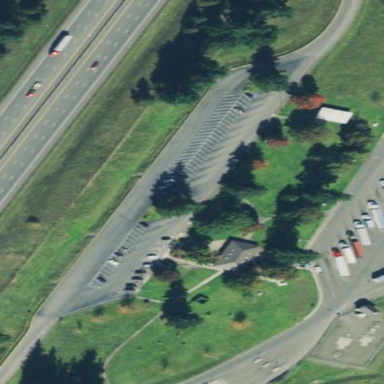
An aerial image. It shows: Rest area on the road.